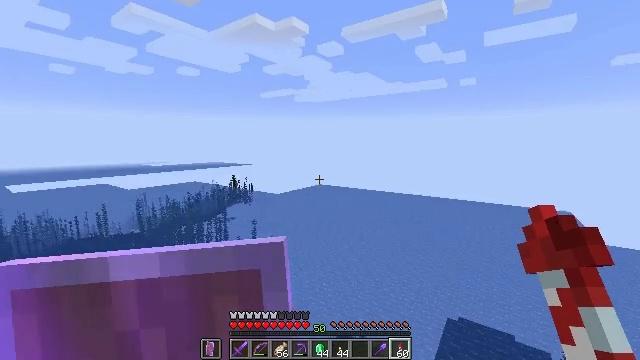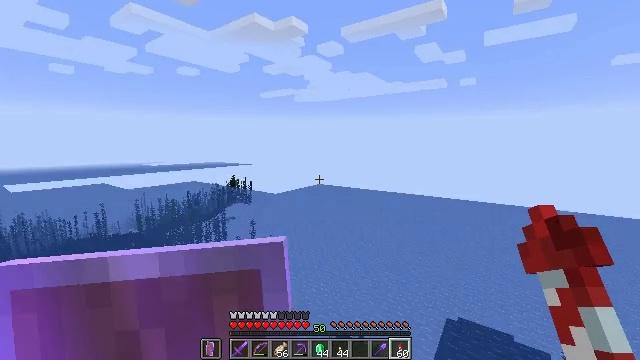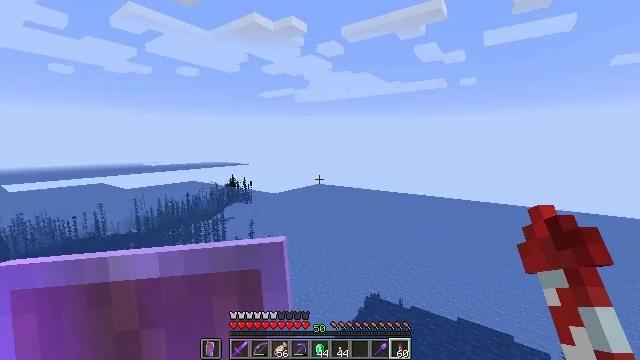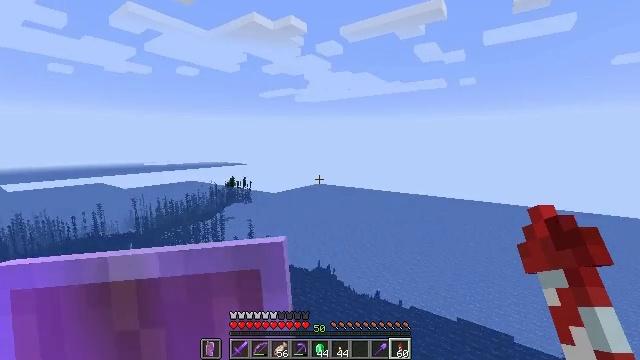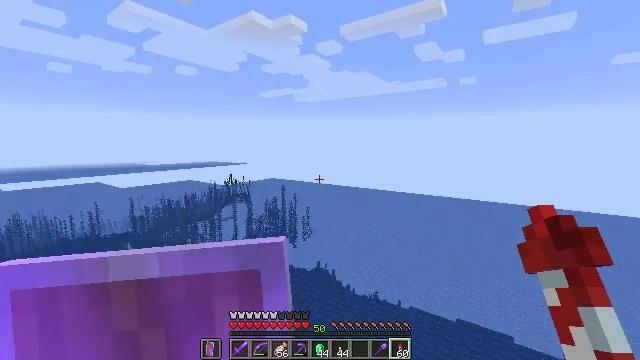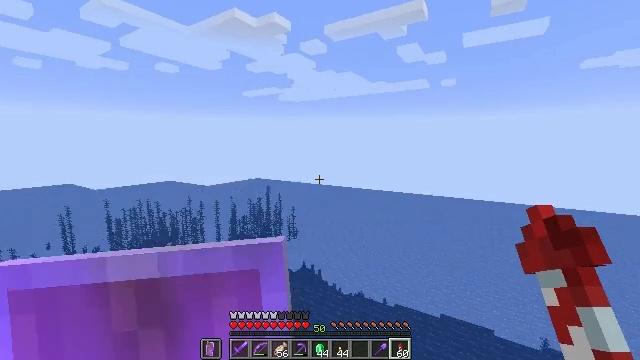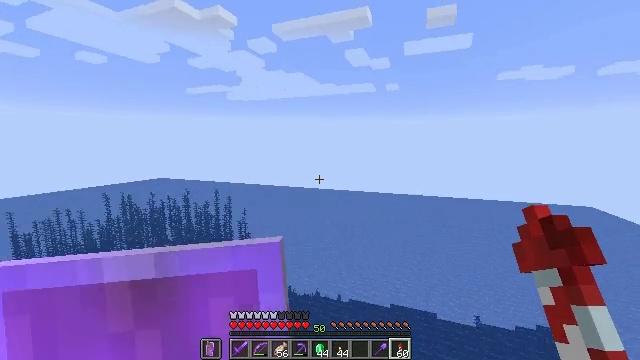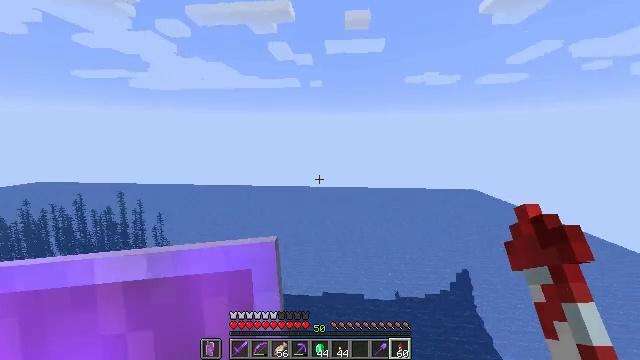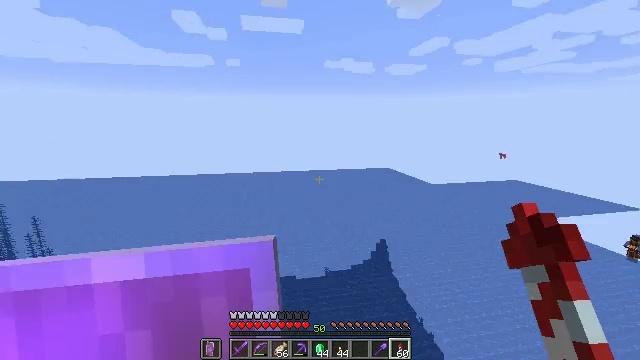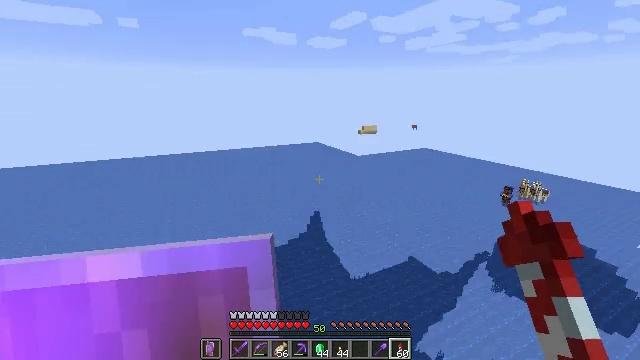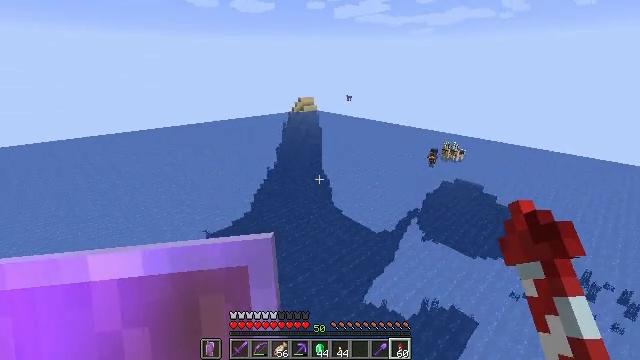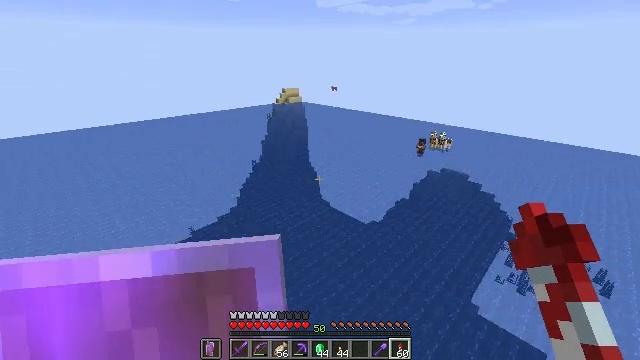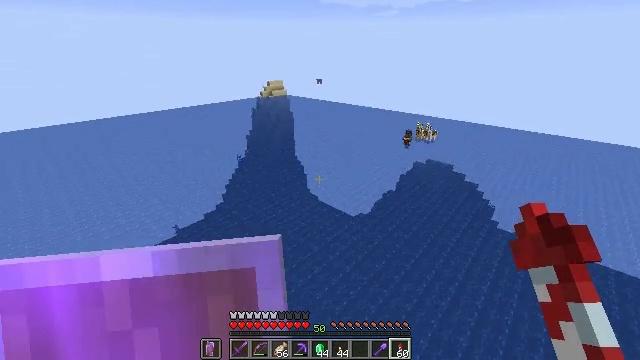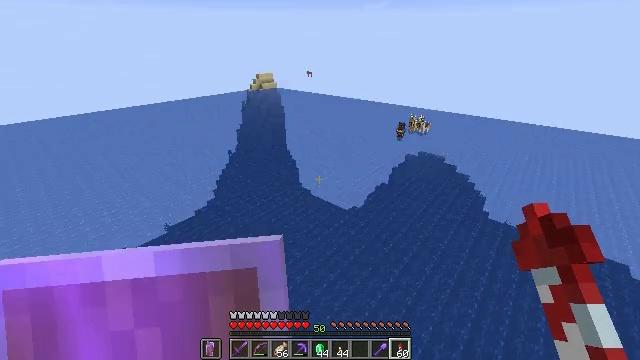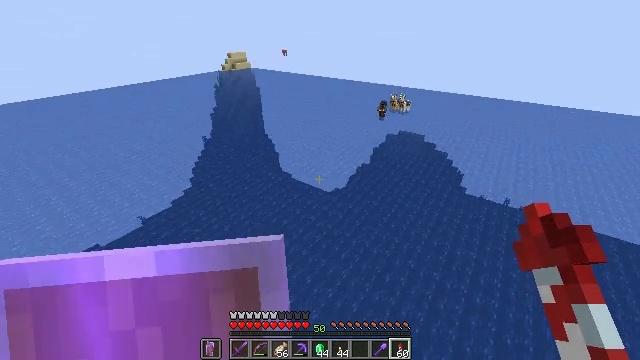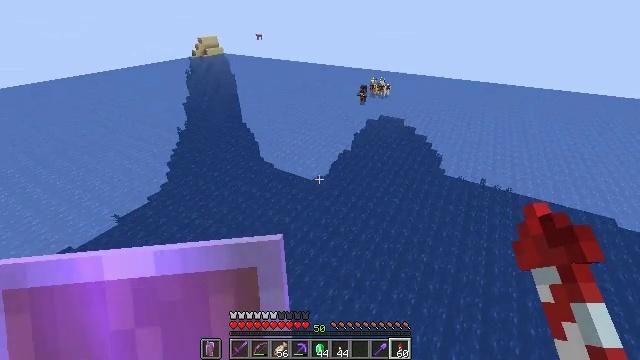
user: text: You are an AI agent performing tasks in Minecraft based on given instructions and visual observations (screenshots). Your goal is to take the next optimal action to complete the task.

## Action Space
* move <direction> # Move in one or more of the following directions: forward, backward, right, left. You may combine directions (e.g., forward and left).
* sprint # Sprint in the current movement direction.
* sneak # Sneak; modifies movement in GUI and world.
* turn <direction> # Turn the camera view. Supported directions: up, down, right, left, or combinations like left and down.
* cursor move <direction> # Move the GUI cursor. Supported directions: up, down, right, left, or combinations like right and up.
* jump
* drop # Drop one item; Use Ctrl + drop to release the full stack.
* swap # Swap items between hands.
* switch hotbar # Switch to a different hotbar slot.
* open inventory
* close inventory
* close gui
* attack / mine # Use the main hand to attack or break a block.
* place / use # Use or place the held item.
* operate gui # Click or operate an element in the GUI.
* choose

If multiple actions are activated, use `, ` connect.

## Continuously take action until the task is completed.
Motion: motion action
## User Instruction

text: Use the crafting table to make a sea pickle.
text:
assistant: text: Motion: no_op
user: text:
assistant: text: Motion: no_op
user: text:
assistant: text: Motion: no_op
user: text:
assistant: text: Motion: no_op
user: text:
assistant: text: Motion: turn right
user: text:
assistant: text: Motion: turn right
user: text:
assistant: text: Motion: turn right and down
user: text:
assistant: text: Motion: turn right and down
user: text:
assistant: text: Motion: turn right and down
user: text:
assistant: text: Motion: turn right and down
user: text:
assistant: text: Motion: turn right and down
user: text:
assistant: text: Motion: turn right and down
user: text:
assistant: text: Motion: turn right and down
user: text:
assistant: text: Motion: turn right and down
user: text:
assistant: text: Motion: turn right and down
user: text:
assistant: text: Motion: turn right
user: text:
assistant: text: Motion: no_op
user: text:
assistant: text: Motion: no_op
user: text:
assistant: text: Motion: turn right
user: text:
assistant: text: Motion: turn right and up
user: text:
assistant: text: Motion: turn right and up
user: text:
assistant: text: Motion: turn right and up
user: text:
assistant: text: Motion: turn up
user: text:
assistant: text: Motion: turn up
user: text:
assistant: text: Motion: turn up
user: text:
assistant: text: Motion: no_op
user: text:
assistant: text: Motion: no_op
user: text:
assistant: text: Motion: no_op
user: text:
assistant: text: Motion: turn left
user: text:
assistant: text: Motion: turn left